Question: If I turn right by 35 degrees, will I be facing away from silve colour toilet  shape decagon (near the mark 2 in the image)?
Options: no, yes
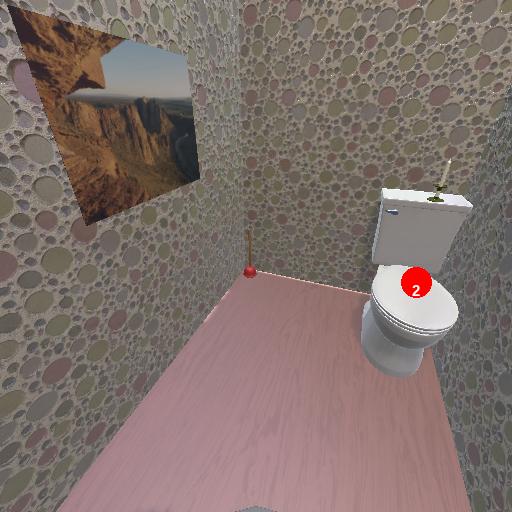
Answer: no